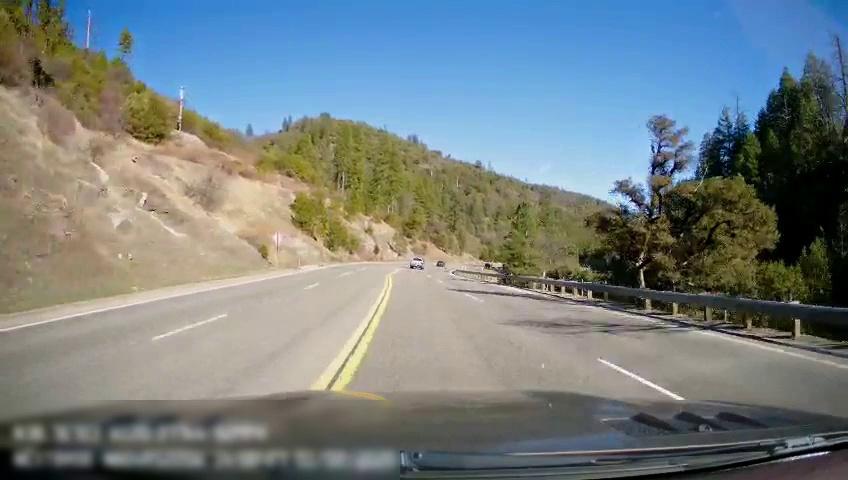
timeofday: Day
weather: Sunny
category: Drivable Space
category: Drivable Space
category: Vehicles | Truck
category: Lanes | Opposite Lane
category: Lanes | Current Lane
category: Lanes | Opposite Lane
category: Lanes | Current Lane
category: Lanes | Current Lane
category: Lanes | Opposite Lane